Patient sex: F
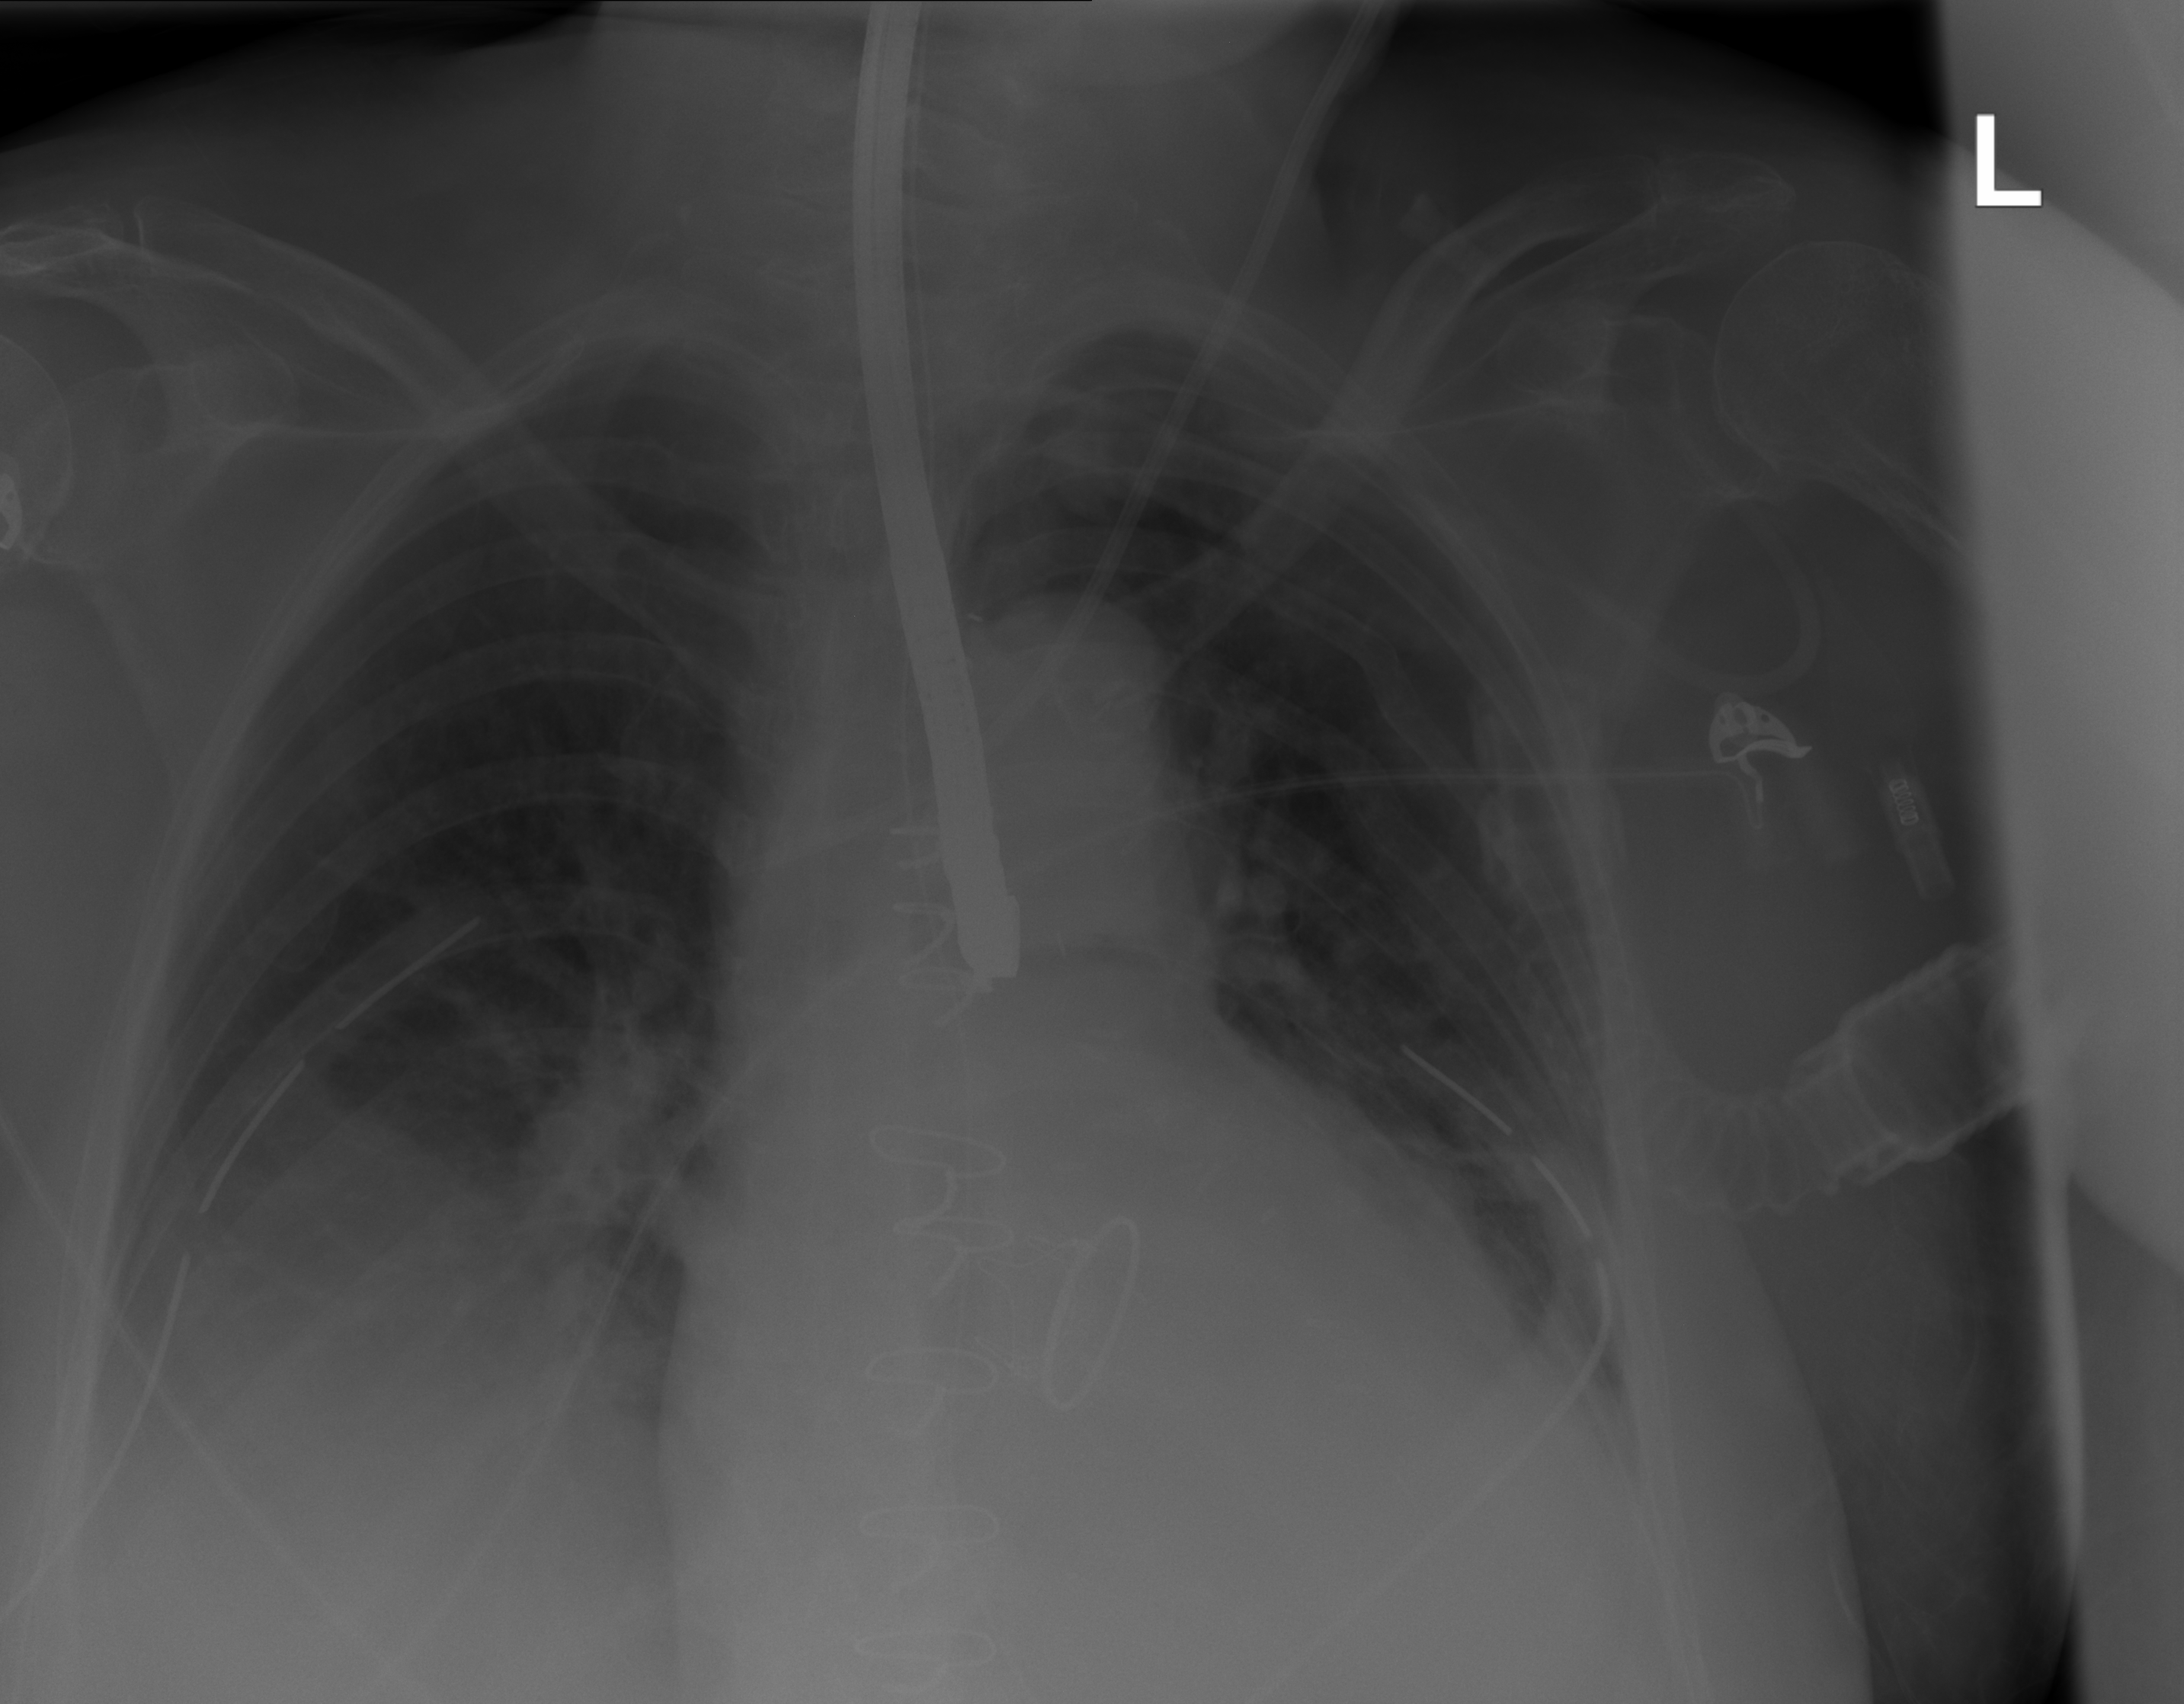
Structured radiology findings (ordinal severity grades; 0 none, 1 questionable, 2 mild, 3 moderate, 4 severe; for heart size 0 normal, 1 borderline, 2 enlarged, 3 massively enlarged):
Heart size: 2
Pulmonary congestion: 2
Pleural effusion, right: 2
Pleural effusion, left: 2
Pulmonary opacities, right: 1
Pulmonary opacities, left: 0
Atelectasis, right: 2
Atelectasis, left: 2